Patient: sex M, age 79
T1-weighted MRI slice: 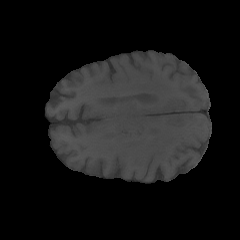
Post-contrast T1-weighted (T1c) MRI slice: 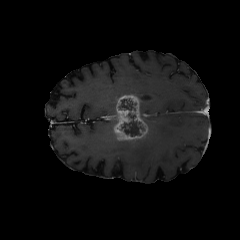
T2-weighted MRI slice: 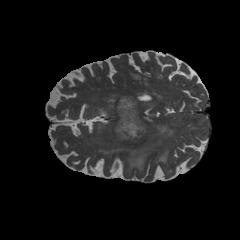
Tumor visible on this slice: yes
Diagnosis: Glioblastoma, IDH-wildtype
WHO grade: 4